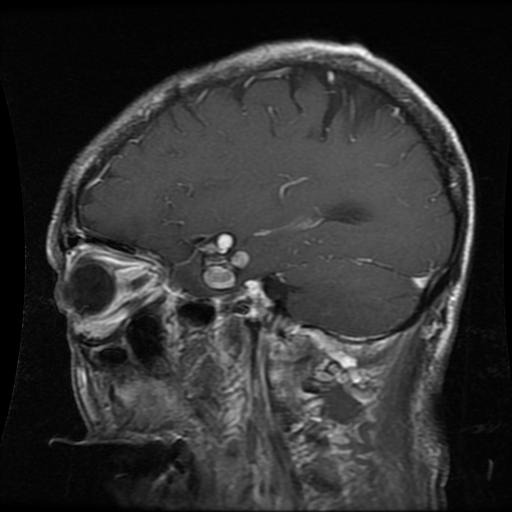
Label: glioma